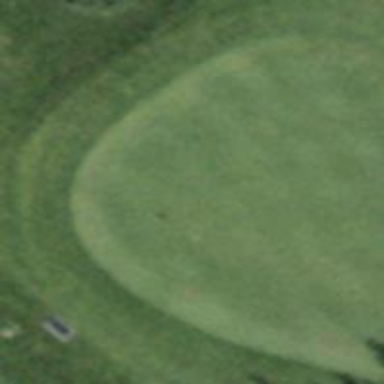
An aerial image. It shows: Golf hole.